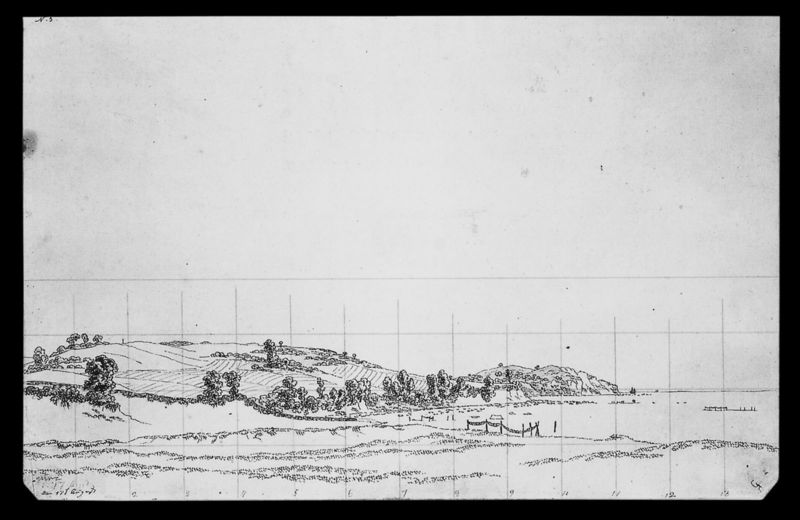
Titel: An der Südküste von Rügen (Lobber Großer Strand)
Künstler: Caspar David Friedrich
Institution: Hamburg, Kunsthalle
Schlagwörter: berg, himmel, meer, wasser, weiß, bäume, landschaft, sand, see, ufer, schwarz, skizze, zeichnung, wiese, feld, felder, hügel, büsche, sträucher, land, küste, strand, fischer, berge, kästchen, raster, konstruktionszeichnung, abmalen, n3, skizzelandschaft